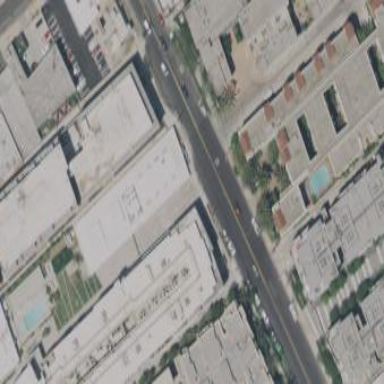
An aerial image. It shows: Commercial building.